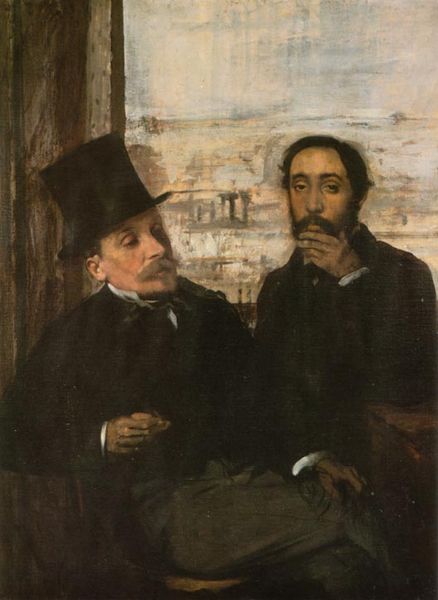
Titel: Portrait de l'artiste avec Évariste de Valernes, Selbstbildnis mit Évariste
de Valernes
Künstler: Edgar Degas
Standort: Paris
Institution: Musée d'Orsay
Schlagwörter: baum, blau, dunkel, gemälde, hand, himmel, mann, weiß, wolken, impressionismus, landschaft, ocker, sitzen, stadt, braun, degas, fenster, finger, frankreich, grau, handschuh, handschuhe, hintergrund, holz, hut, mund, männer, nase, ohr, orange, paris, profil, renoir, schwarz, stuhl, säulen, tisch, tür, ausblick, blick, park, schnee, beige, herren, zylinder, anzug, bart, bärte, gesichter, hemd, hose, jacke, kneipe, lokal, schnurrbart, wand, arm, augen, kragen, vollbart, ärmel, bild, bildnis, hände, portrait, porträt, öl, baumstamm, ferne, haare, mantel, pose, sitzend, adel, zilinder, frontal, kinn, ohren, aussicht, spanien, wangen, ort, zwei, hemden, zug, nebel, bank, hocker, schemel, lehnen, frack, schnäuzer, schnurbart, rauchen, sitzt, maler, manet, impressionisten, nachdenklich, denkerpose, gedanken, nachdenken, fein, fliege, gehrock, jackett, schnauzer, skepsis, doppelportrait, doppelporträt, ruine, denken, gaststätte, bürger, manschette, manschetten, treffen, tasche, maserung, selbstportrait, rauchend, zigarette, halbporträt, raucher, lanschaft, reise, versonnen, jakett, rucksack, gelblich, anlehnen, koffer, zugfahrt, hemde, hend, madrid, ratlosigkeit, gesict, 2 männer, landschfat, doppelprträt, kuenstler, überlegt, 19. jahrhundert, rruine, hut mann, schweigend